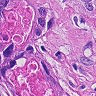
Metastatic tissue present: yes